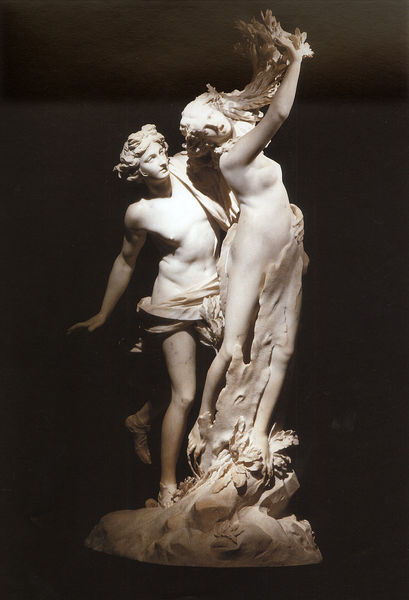
Titel: Apollo und Daphne
Künstler: Giovanni Lorenzo Bernini
Institution: Rom, Villa Borghese
Schlagwörter: blätter, felsen, fuß, mann, nackt, frauen, mädchen, busen, frau, haar, marmor, mund, weiss, tuch, ornament, augen, halten, sockel, stehen, hände, schlank, haare, stehend, paar, tanzen, locken, skulptur, statue, bein, liebe, zwei, matt, angst, flucht, umarmen, fliehen, fangen, verfolgung, nymphen, erhoben, diagonale, plfanzen, redon, zurückhalten, halbnakt, rust, 2, unpoliert, tenzend